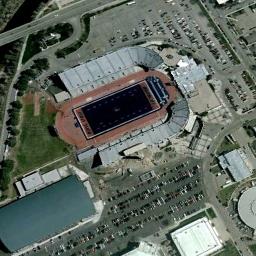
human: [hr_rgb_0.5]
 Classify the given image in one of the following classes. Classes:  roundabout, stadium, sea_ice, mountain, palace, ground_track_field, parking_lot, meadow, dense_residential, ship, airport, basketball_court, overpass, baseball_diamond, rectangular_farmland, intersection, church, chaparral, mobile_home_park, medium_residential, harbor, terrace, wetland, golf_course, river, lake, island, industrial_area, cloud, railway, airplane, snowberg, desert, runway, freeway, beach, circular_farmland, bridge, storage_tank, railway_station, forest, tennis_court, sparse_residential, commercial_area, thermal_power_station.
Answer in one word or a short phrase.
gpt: stadium